Question: I'm doing some webpage parsing in VBA within Excel; I'm MSHTML to download and parse the webpage. However, on certain sites, a dialog box pops up. It works fine; however, I would like to know if there is a way to disable this or possibly get around it. Thank-you for your time. My code snippet for the document creation should be below the image.

'''
Dim objMSHTML As New MSHTML.HTMLDocument
Dim objDocument As MSHTML.HTMLDocument
Set objDocument = objMSHTML.createDocumentFromUrl(url, "")
'''
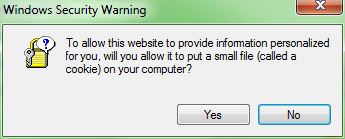
Answer: I really recommend against using MSHTML for retrieving your data from the web. You will regret it later. The reason for this is because MSHTML uses Internet Exploder in the background so you will get problems like the one you have. Another reason is because since it is using IE, it will also deal with the IE cache and you will run into problems like "I can't get updated in from the server because it's cached" or cache full errors. It may seem like that sounds rare and "it won't happen to me," you will find your life is changed into a living nightmare down the road LOL. Just my personal experience.
I recommend instead to use WinHTTP or WinInet. Just google "Winhttp vba" and you will be set.